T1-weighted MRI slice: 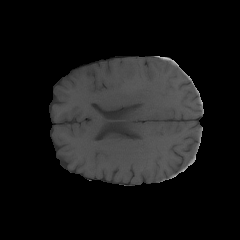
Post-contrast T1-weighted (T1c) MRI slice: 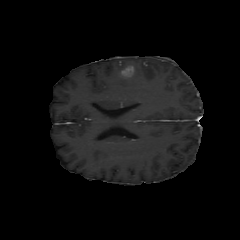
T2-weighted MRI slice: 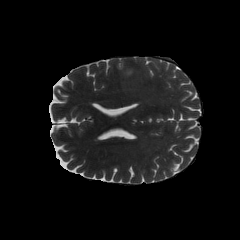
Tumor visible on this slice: yes